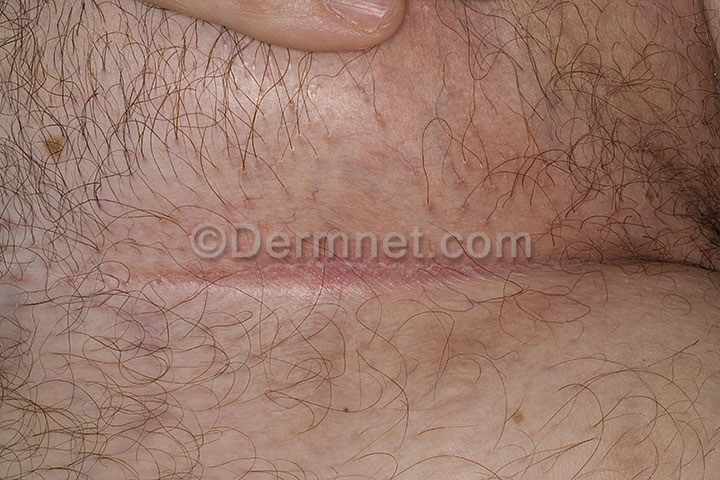
Disease: Tinea Ringworm Candidiasis and other Fungal Infections